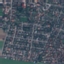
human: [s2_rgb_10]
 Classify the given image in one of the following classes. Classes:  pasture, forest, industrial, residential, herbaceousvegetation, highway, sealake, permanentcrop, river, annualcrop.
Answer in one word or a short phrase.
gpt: Residential